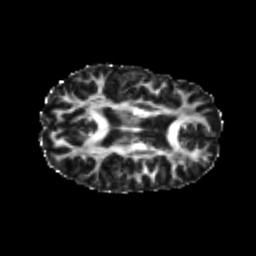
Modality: FA
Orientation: axial
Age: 24
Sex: female
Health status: healthy
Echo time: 0.074 s